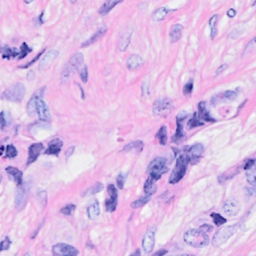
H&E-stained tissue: Breast